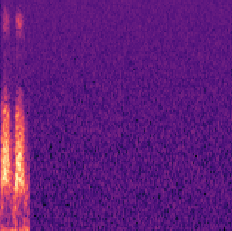
Sound class: Dog